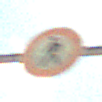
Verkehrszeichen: VerbotFussgaenger
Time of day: Midday
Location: Outdoor (Beach)
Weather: PartlyCloudy
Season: NotSpecified
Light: Natural